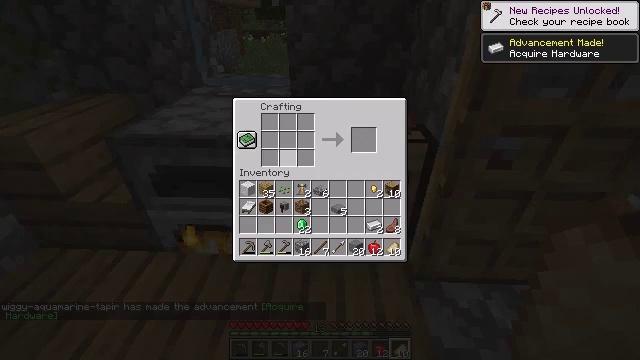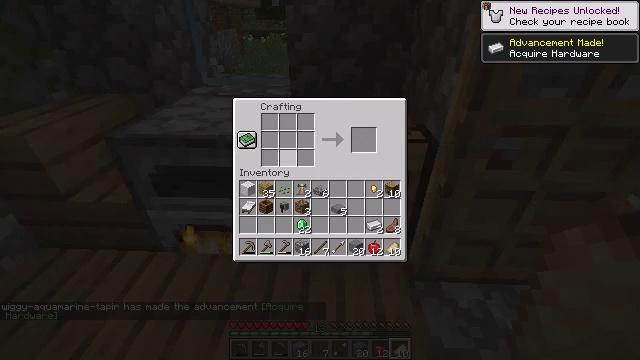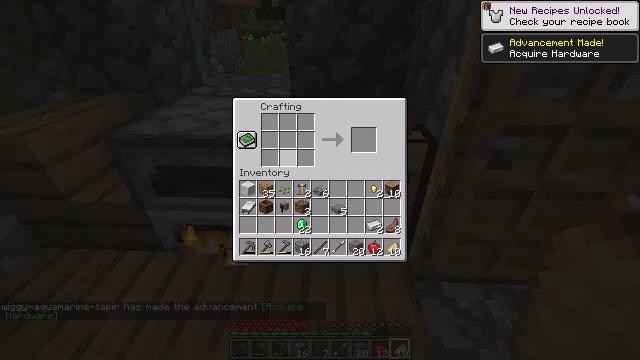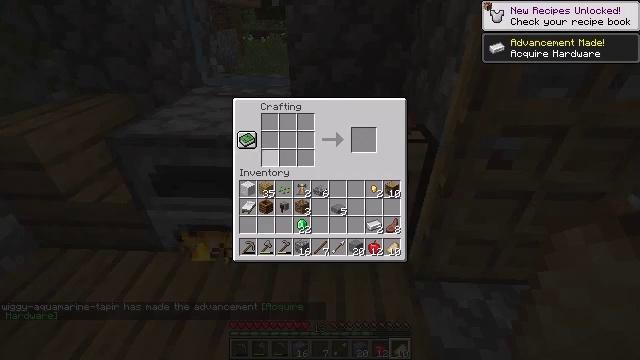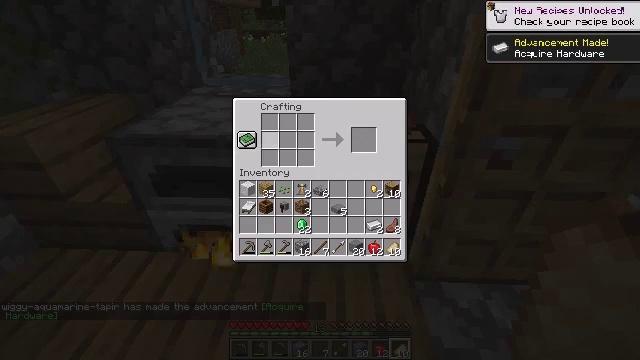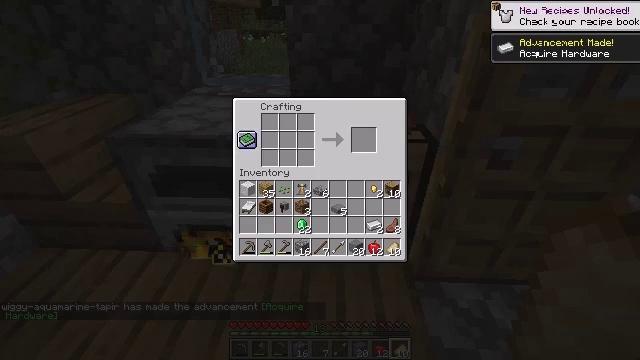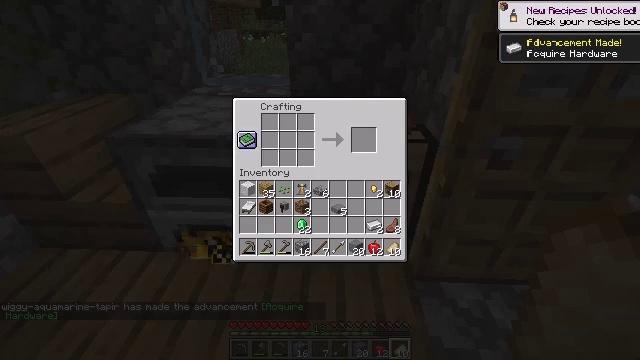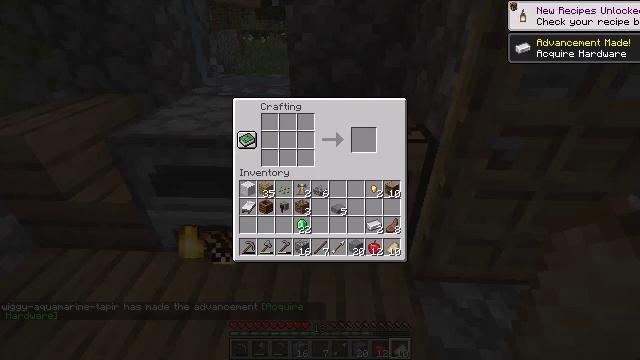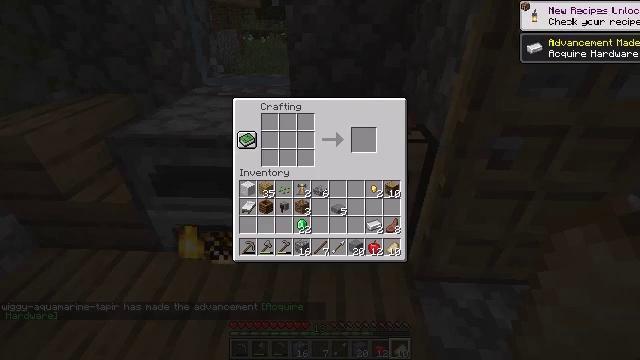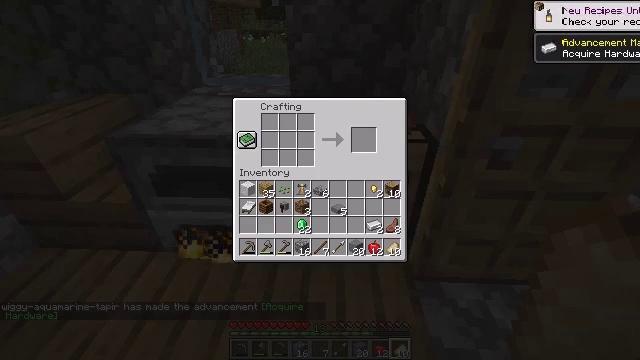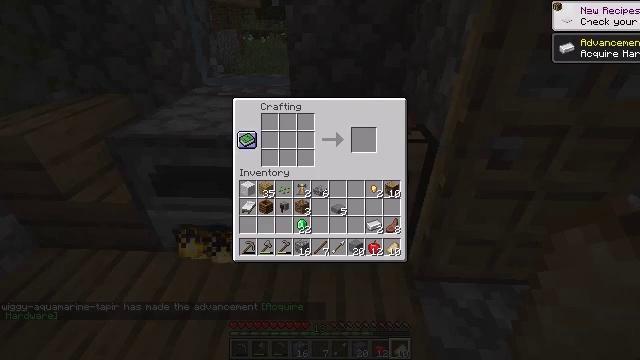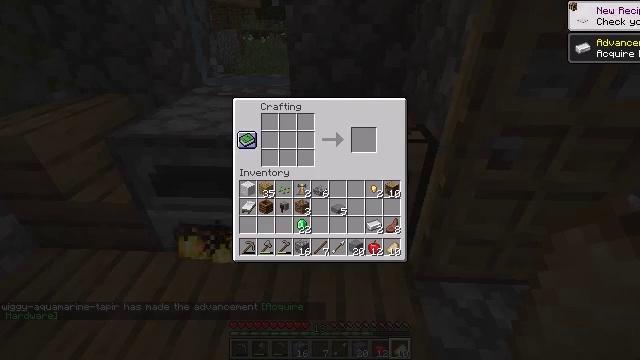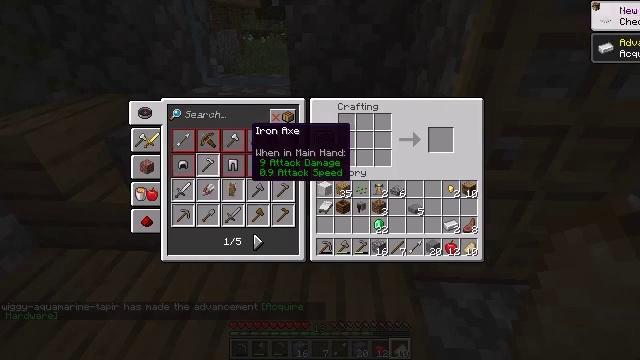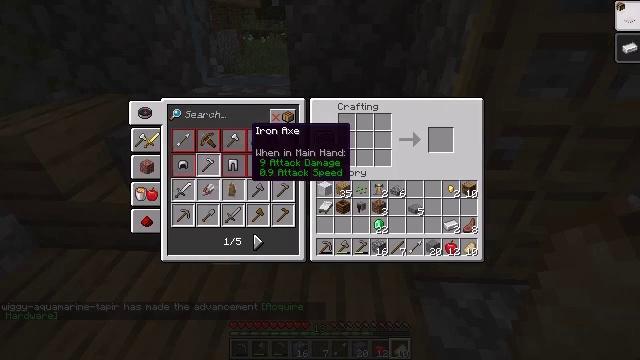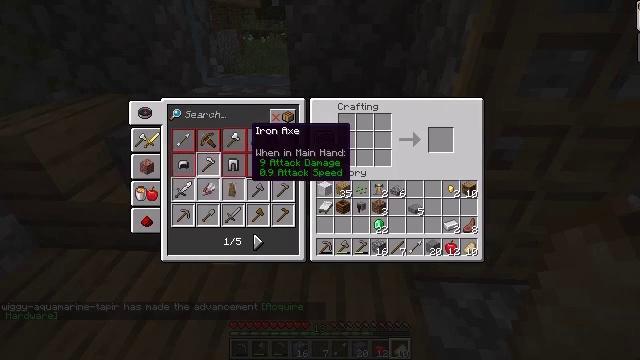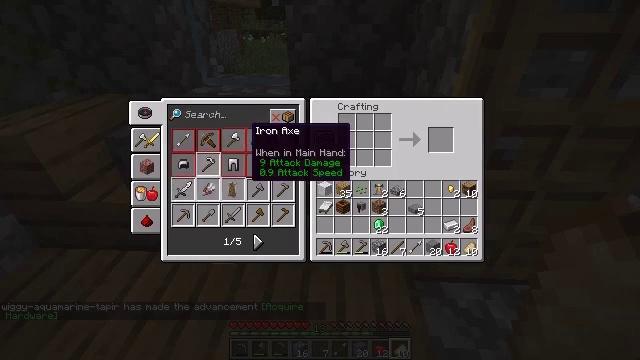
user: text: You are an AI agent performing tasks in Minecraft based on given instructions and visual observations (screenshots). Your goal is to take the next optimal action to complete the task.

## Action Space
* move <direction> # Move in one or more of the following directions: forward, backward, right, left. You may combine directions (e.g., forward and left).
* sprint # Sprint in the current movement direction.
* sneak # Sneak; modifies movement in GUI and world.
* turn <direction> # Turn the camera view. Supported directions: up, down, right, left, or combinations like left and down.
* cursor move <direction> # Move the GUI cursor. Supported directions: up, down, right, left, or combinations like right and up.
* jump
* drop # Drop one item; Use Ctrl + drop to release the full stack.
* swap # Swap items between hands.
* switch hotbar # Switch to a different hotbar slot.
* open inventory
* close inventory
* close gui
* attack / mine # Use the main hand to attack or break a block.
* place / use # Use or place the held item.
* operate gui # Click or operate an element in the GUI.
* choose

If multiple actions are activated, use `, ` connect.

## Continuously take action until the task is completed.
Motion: motion action
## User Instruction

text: Take materials to craft a smithing table.
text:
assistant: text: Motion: no_op
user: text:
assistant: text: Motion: no_op
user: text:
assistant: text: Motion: cursor move left
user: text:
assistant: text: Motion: cursor move left and up
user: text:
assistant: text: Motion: cursor move left
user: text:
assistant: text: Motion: cursor move left
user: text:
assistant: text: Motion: no_op
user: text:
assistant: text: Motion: no_op
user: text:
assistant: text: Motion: no_op
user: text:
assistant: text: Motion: cursor move right
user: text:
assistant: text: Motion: no_op
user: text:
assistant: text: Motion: operate gui
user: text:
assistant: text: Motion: operate gui
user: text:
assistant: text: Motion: operate gui
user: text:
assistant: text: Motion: no_op
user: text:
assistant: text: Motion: no_op
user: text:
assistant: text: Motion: cursor move left
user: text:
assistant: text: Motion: cursor move left
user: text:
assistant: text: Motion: no_op
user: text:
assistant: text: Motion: no_op
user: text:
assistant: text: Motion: no_op
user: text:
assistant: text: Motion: no_op
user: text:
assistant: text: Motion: no_op
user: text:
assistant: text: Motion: no_op
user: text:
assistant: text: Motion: operate gui
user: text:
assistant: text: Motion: operate gui
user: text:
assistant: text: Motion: operate gui
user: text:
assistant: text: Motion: no_op
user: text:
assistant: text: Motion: no_op
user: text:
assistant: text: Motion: no_op